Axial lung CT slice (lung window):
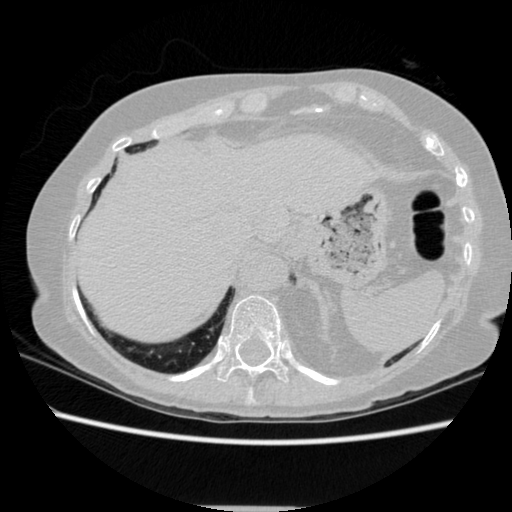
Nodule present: no